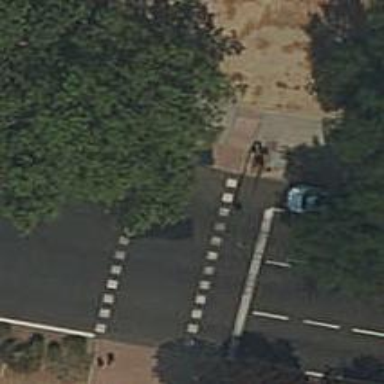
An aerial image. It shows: Marked road crossing.